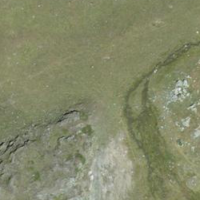
EUNIS habitat code: 26
Species observed at this site:
Vaccinium vitis-idaea
Oreojuncus trifidus
Zygaena exulans